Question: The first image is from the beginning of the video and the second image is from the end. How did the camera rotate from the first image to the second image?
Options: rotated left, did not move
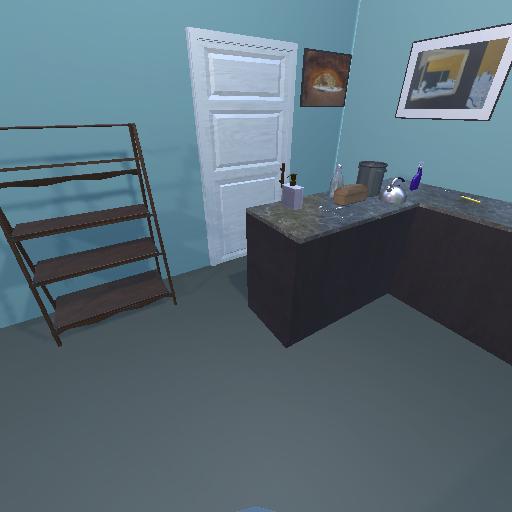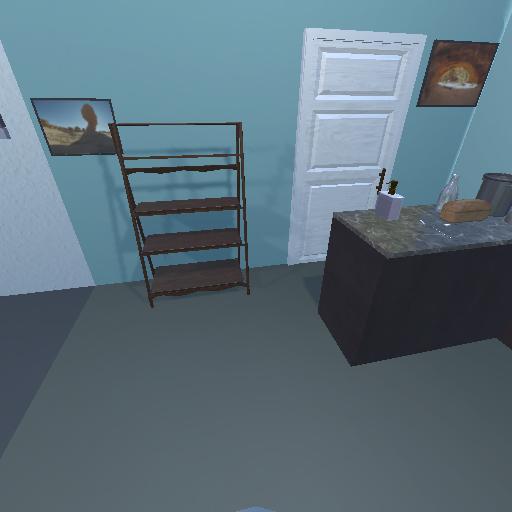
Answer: rotated left